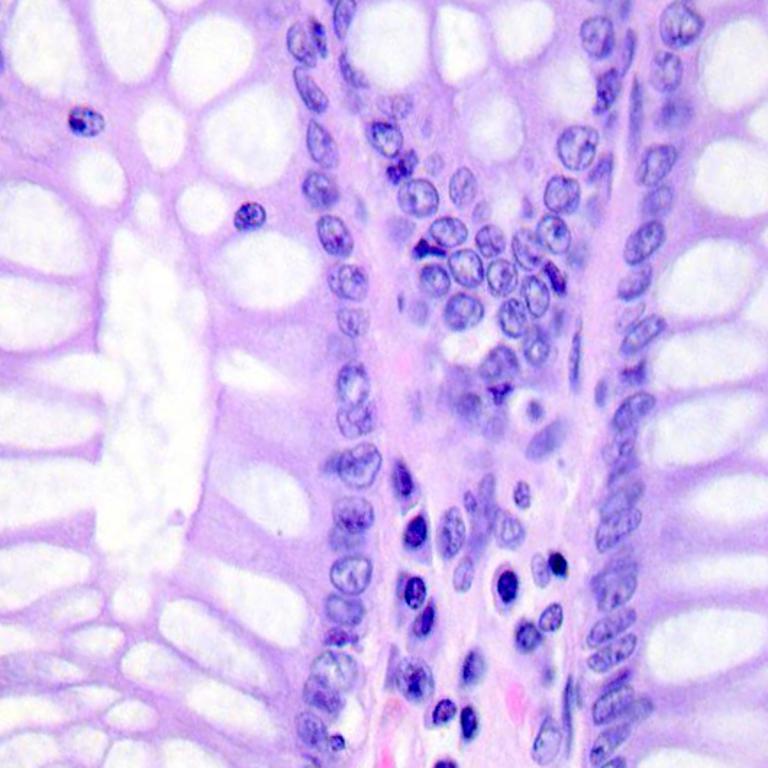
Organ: colon
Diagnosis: benign